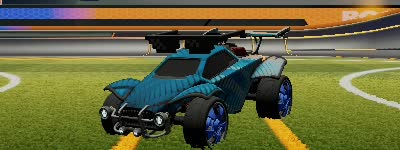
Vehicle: octane